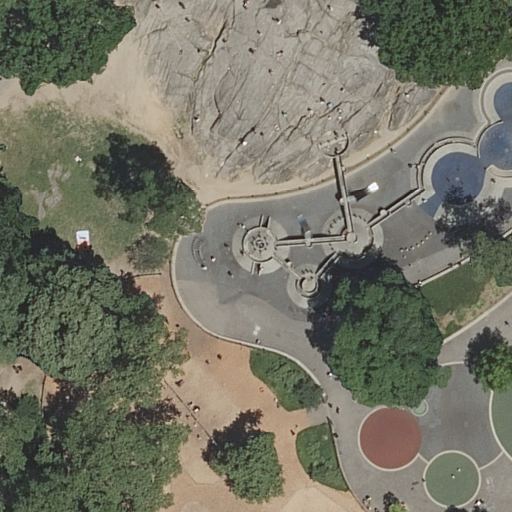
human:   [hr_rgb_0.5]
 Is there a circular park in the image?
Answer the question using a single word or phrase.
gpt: no

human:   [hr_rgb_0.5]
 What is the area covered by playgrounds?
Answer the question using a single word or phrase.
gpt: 5316m2

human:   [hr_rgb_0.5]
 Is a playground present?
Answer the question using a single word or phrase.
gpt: yes

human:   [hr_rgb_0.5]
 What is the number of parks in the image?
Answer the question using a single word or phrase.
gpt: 1

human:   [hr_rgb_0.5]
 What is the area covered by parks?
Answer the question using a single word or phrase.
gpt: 10625m2

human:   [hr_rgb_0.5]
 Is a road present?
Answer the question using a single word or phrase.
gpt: yes

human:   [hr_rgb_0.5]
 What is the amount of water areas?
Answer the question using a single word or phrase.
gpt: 0

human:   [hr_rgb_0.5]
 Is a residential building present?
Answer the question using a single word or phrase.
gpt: no

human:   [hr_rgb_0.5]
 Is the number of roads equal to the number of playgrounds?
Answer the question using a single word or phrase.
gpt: yes

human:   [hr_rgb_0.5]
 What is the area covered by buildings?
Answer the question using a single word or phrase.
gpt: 0m2

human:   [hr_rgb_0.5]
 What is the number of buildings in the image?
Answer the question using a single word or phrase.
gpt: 0

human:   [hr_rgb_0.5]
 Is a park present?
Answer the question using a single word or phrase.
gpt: yes

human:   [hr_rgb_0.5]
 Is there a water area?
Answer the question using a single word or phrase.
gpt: no

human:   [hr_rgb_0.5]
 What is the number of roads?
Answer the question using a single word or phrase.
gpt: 1

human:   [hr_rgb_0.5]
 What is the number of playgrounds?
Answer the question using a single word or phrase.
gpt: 1

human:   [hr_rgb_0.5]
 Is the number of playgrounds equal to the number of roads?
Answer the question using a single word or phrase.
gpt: yes

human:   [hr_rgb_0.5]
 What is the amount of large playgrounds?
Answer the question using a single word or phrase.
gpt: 1

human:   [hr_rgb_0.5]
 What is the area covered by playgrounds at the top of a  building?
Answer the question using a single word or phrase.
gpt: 0m2

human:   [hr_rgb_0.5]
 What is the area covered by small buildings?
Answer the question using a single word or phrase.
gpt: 0m2

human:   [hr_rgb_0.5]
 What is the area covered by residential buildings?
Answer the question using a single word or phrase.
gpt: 0m2

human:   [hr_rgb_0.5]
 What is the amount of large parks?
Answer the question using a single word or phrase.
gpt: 1

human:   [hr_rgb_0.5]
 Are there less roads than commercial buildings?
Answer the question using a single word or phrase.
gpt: no

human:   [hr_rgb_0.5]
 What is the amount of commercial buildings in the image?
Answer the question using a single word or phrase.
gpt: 0

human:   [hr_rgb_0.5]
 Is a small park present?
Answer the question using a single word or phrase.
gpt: no

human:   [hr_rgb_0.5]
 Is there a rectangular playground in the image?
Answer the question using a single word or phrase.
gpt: no

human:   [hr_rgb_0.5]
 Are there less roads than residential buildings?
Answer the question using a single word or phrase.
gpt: no

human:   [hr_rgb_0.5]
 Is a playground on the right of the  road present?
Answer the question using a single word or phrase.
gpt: yes

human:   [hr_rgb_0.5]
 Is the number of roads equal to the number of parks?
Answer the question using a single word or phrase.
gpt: yes

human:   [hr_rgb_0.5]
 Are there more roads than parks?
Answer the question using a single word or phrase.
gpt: no

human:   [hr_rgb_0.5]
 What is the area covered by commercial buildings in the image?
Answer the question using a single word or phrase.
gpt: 0m2

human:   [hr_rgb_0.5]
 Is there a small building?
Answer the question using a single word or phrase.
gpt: no

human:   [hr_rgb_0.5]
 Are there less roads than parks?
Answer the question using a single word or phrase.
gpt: no

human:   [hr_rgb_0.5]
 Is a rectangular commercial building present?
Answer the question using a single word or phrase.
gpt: no

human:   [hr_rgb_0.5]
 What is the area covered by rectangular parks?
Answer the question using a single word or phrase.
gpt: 10625m2

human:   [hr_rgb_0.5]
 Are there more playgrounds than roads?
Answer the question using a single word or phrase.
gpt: no

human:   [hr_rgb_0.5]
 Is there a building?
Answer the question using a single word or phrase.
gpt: no

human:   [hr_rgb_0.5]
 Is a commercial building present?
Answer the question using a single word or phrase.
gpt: no

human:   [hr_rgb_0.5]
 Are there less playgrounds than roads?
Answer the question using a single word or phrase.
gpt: no

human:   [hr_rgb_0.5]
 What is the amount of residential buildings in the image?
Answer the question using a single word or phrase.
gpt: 0

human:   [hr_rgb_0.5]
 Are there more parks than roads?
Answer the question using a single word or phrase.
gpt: no

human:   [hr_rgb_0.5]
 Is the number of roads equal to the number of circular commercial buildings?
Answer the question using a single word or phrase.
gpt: no

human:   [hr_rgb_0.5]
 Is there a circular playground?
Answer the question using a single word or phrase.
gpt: no

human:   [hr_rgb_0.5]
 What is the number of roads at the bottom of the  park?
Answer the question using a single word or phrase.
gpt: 0

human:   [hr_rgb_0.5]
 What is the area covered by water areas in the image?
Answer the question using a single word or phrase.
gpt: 0m2

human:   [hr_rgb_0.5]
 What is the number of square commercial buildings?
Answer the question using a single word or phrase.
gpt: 0

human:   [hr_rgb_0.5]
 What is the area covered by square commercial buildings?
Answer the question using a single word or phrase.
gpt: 0m2

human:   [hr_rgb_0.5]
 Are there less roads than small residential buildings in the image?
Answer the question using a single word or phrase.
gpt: no

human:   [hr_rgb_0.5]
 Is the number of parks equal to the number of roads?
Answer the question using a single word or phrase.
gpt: yes

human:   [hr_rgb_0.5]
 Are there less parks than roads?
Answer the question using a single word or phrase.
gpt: no

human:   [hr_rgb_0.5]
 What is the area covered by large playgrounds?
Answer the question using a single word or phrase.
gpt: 5316m2

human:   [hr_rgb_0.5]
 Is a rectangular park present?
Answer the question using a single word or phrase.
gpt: yes

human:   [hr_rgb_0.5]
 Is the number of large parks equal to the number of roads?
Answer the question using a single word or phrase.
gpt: yes

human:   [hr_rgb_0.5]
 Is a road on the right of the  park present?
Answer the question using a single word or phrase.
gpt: no

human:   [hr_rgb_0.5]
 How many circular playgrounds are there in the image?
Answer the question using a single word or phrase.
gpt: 0

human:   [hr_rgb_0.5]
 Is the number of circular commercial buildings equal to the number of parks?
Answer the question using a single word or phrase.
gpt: no

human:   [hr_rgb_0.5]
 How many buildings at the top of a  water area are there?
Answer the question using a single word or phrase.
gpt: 0

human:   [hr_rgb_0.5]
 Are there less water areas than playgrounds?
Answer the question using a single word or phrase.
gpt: yes

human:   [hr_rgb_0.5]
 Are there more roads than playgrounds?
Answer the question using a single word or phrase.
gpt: no

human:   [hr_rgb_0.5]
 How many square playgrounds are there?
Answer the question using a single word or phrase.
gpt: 0

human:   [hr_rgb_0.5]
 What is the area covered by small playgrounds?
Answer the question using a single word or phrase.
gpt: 0m2

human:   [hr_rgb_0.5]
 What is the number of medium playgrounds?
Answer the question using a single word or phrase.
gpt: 0

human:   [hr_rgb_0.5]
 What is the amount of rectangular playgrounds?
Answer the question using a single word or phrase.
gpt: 0

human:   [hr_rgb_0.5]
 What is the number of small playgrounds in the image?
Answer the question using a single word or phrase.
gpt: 0

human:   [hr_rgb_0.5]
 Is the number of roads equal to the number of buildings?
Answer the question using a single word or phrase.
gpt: no